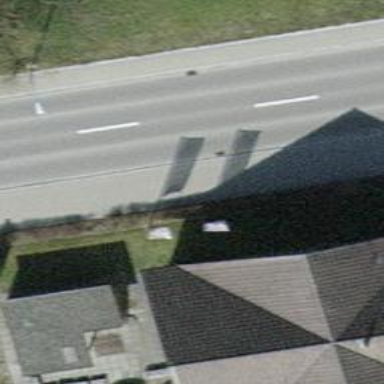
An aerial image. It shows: Flagpole structure.